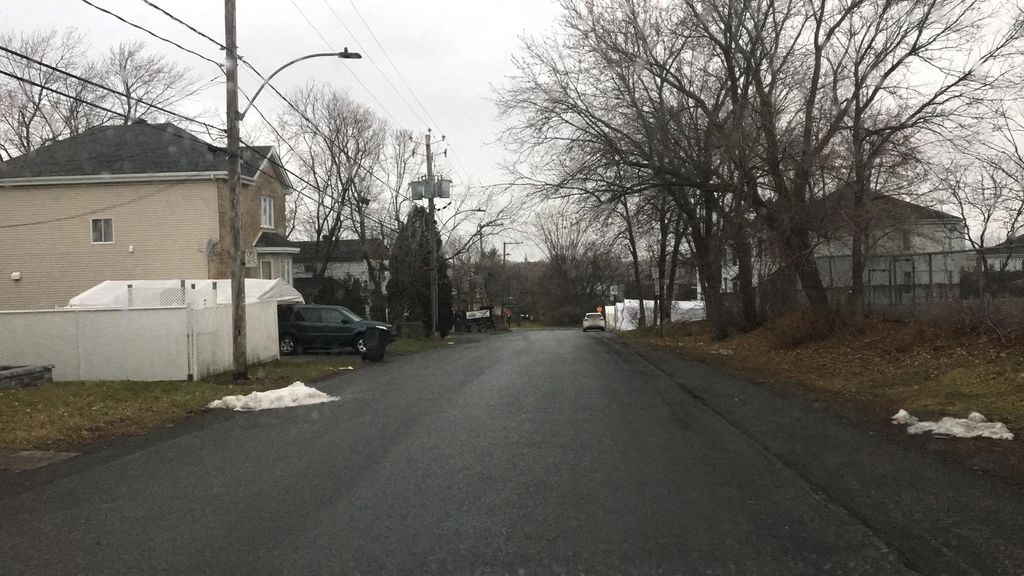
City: montreal